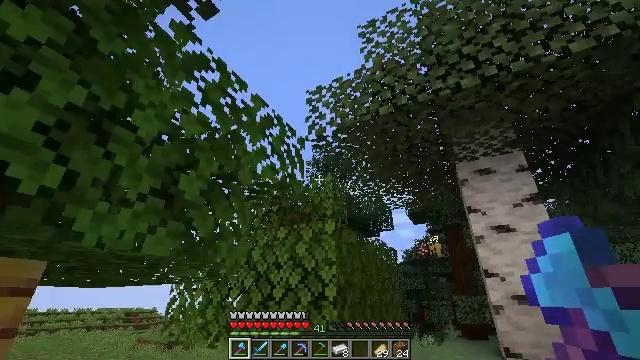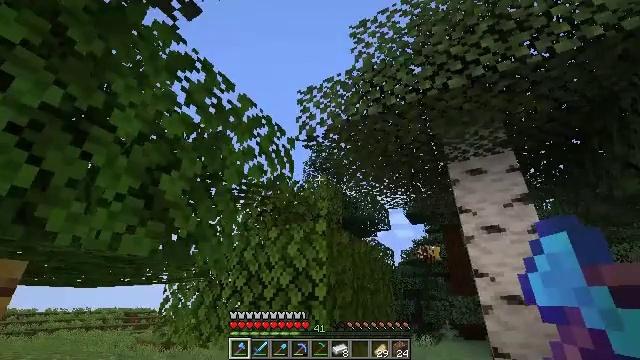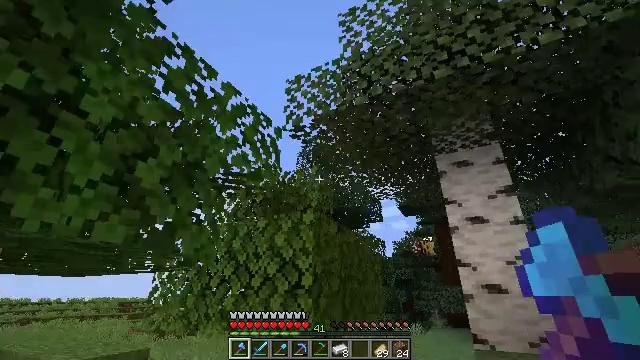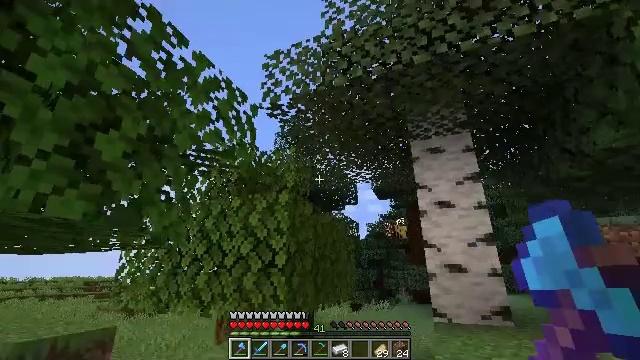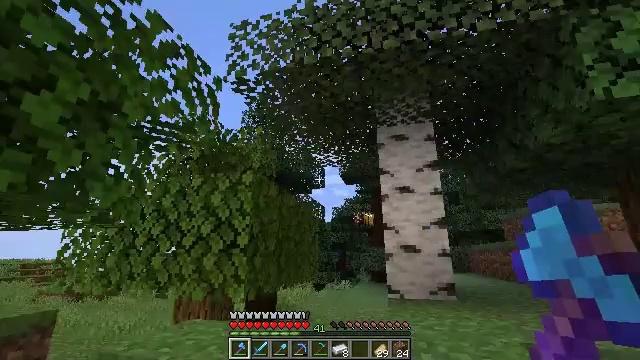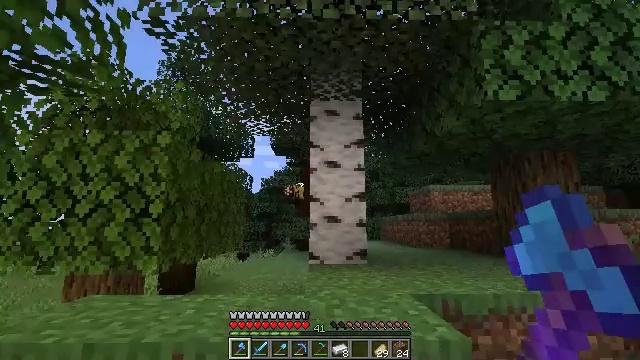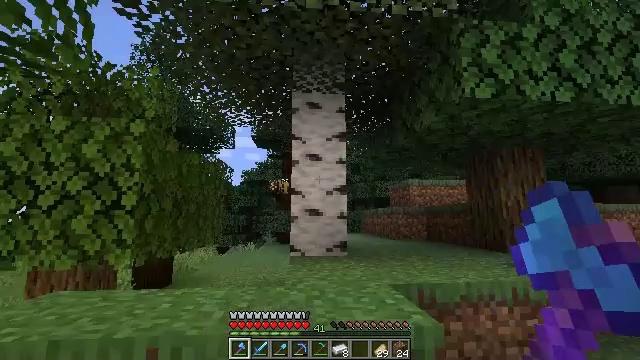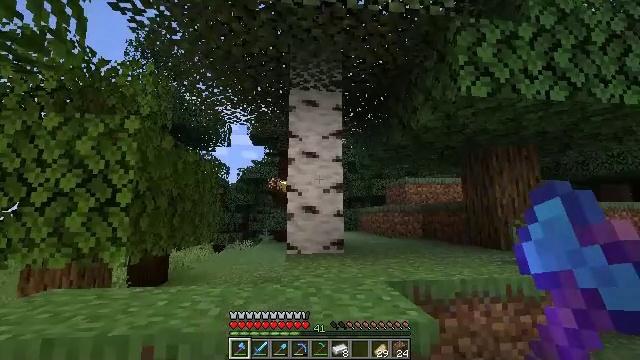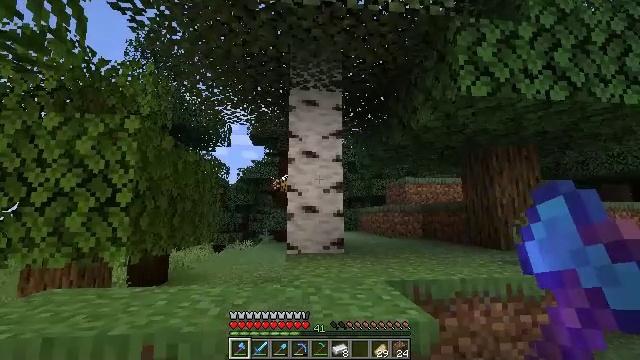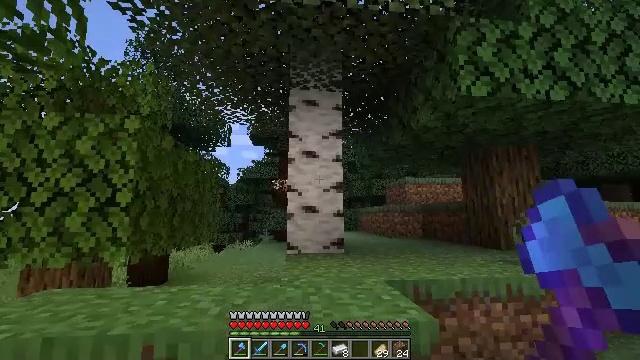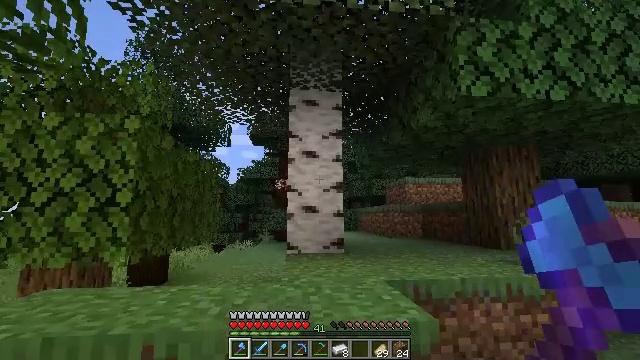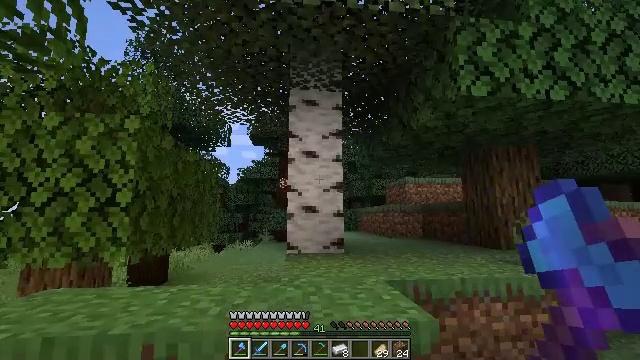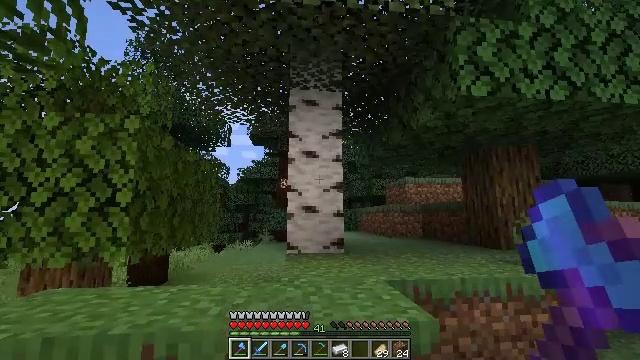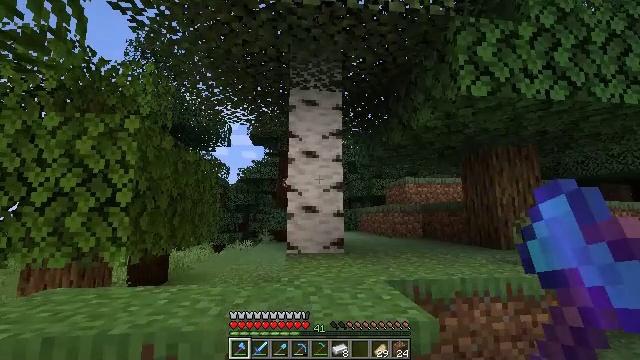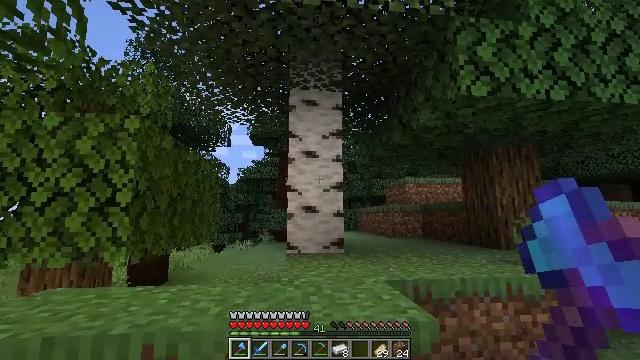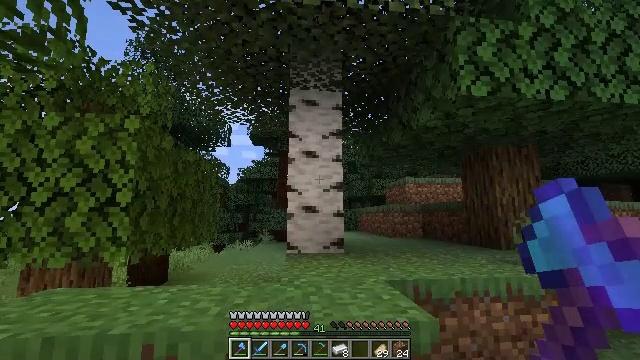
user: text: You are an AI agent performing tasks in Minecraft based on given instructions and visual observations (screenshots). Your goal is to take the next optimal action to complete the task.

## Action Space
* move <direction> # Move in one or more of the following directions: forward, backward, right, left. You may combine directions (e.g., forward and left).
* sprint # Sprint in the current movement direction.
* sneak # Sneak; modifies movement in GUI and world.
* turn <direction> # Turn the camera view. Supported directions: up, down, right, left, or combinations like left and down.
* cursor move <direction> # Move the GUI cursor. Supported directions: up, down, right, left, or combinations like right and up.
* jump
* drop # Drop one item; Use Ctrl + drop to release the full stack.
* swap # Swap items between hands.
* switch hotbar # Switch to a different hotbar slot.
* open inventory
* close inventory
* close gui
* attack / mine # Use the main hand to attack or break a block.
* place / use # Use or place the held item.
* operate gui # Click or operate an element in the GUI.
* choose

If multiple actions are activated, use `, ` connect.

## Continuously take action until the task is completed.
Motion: motion action
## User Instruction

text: Harvest sweet berries by mining the bush.
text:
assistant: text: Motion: no_op
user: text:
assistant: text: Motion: turn right and down
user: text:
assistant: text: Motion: turn right and down
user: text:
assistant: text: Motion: turn right and down
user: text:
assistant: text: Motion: turn right and down
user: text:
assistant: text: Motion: turn right and down
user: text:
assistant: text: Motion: no_op
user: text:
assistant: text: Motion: no_op
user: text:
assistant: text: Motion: no_op
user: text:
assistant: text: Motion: no_op
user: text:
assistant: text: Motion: no_op
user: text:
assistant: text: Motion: no_op
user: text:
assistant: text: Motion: no_op
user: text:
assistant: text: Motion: no_op
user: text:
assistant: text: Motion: no_op
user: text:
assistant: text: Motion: no_op
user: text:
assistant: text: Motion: no_op
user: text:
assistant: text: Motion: no_op
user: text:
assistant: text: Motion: no_op
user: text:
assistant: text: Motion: no_op
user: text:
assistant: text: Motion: no_op
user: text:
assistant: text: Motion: no_op
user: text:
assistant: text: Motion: no_op
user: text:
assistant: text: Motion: no_op
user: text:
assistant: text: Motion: no_op
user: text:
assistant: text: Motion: no_op
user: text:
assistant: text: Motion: no_op
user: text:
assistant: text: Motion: no_op
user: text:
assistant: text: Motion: no_op
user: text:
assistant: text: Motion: no_op